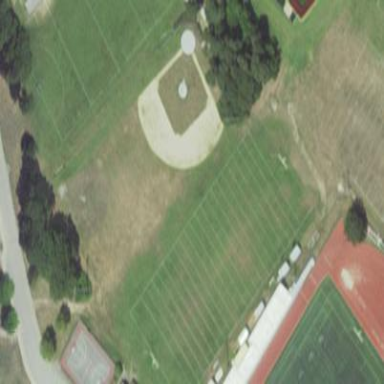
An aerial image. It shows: American football pitch.